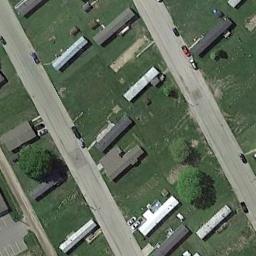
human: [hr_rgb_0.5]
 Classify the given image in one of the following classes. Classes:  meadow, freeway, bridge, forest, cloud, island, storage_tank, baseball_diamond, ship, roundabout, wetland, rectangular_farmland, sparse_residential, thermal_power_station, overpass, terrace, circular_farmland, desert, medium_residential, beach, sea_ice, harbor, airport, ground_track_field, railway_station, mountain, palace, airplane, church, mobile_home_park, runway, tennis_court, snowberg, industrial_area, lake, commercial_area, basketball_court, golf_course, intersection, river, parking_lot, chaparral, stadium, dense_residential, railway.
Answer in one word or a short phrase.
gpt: mobile_home_park